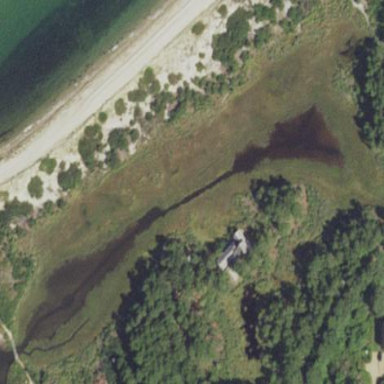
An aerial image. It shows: Tidal wetland characterized by saltmarsh vegetation.